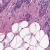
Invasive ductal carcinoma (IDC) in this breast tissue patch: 1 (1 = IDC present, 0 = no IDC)